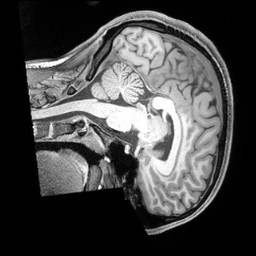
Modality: T1w
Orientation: sagittal
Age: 24
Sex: male
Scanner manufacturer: siemens
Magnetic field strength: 3 T
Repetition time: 2.4 s
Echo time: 0.00224 s